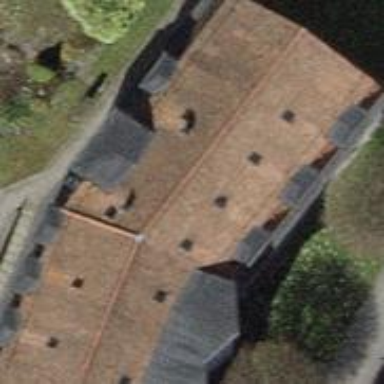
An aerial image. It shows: Apartments building with gambrel roof.